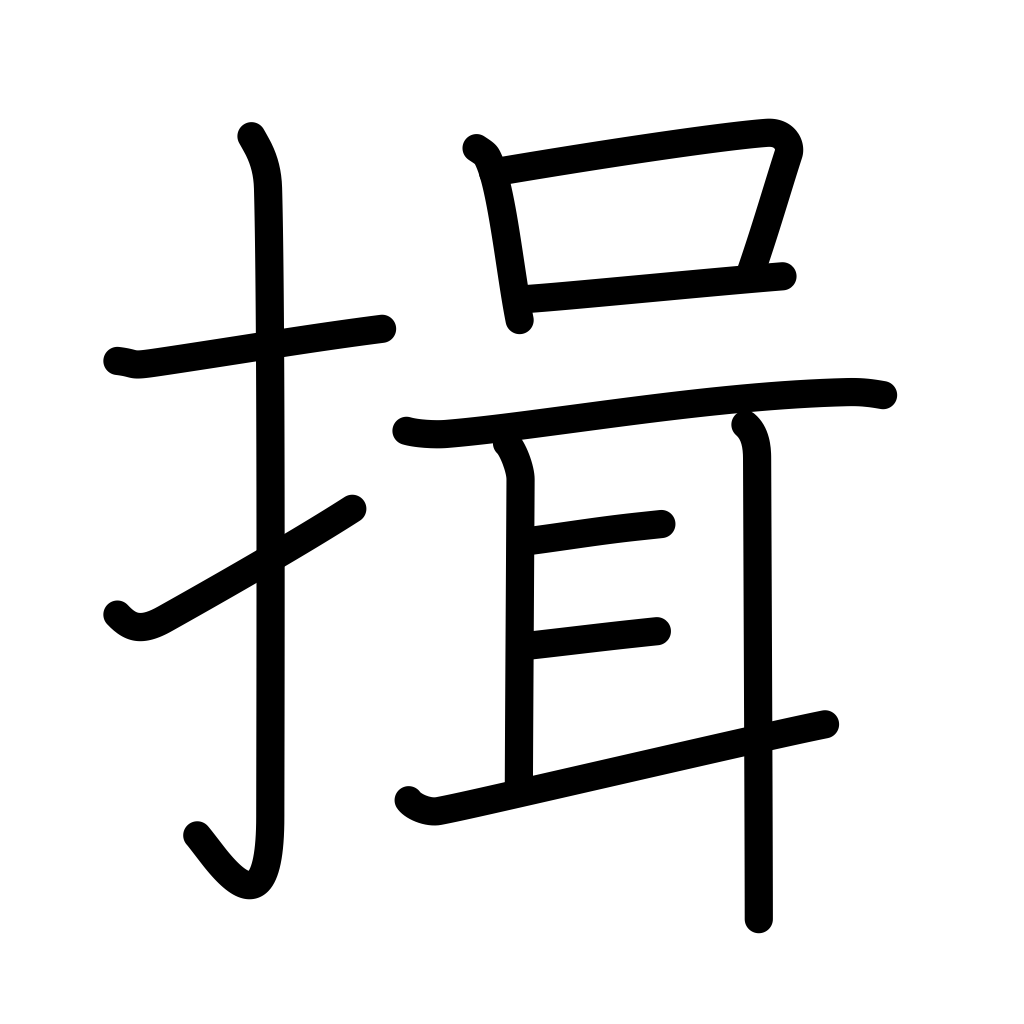
Meaning: bow with arms folded, come together, assemble